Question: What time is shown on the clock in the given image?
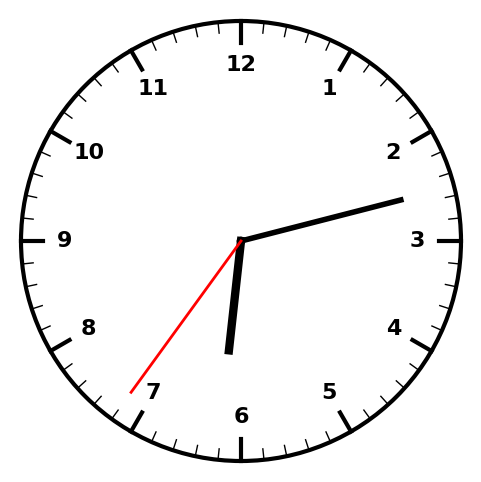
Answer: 06:12:36